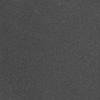
Atmospheric dust classification: dusty